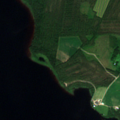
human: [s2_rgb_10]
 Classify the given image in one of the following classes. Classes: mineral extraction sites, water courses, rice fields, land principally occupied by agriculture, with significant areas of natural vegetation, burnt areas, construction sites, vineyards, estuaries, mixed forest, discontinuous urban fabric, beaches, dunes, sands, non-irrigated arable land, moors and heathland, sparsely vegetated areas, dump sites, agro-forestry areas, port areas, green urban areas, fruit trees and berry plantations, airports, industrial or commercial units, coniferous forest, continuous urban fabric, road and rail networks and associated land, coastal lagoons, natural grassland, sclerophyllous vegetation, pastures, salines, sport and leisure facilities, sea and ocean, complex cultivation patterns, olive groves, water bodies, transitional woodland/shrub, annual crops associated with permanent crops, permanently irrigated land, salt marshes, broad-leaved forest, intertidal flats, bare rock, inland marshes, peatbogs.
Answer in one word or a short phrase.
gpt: land principally occupied by agriculture, with significant areas of natural vegetation, coniferous forest, transitional woodland/shrub, water bodies